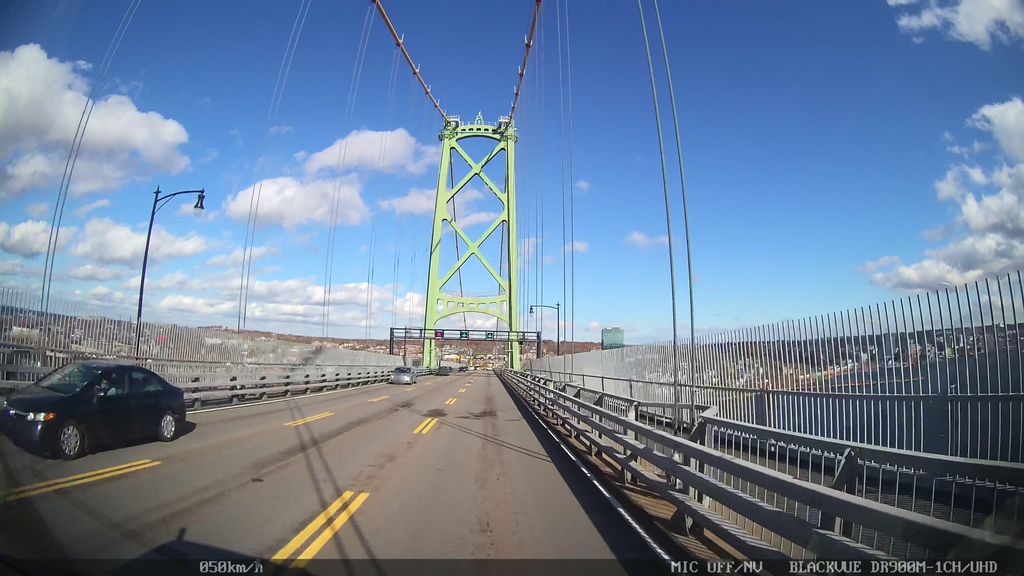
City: halifax